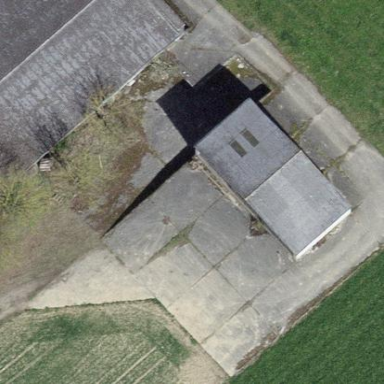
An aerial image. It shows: Building with tiled roof.